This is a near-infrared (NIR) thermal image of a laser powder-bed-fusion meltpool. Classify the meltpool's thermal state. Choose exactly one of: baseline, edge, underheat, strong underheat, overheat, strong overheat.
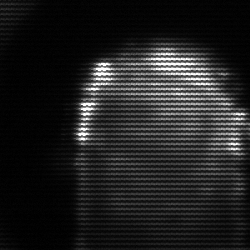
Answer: baseline